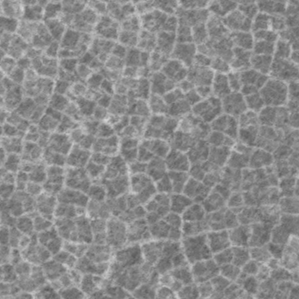
Label: frost